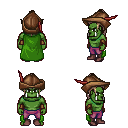
a pixel art fantasy rpg character, male body template, orc, green skin, green cape, magenta pants, white blonde long topknot hairstyle, leather cap, leather bracers, maroon shoes, four views (front, back, left, right), 2x2 character sprite sheet, small pixel art, hard edges, no anti-aliasing